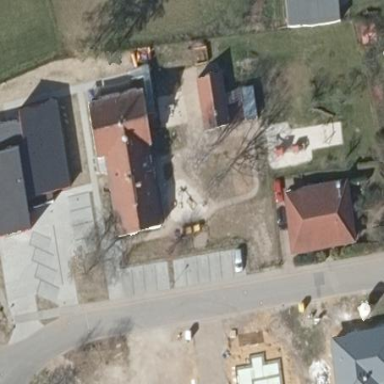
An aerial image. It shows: Kindergarten.